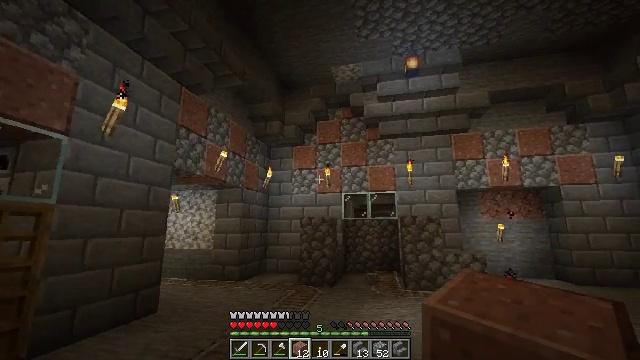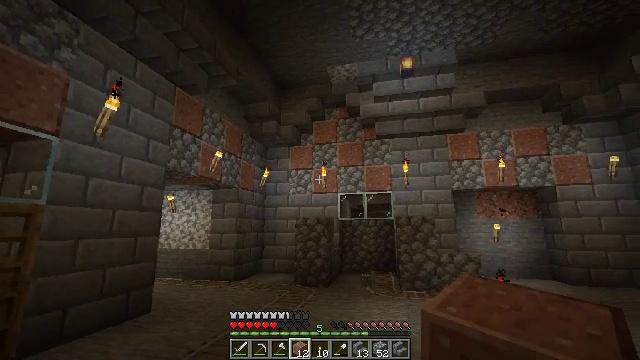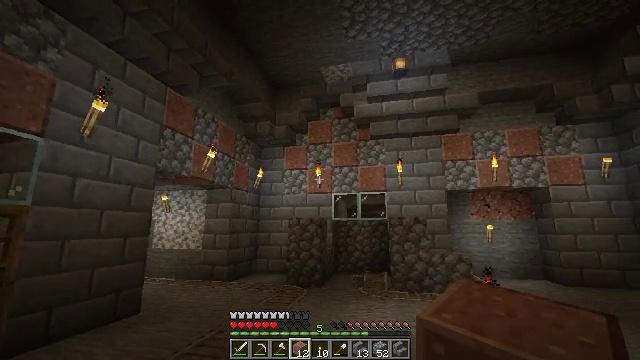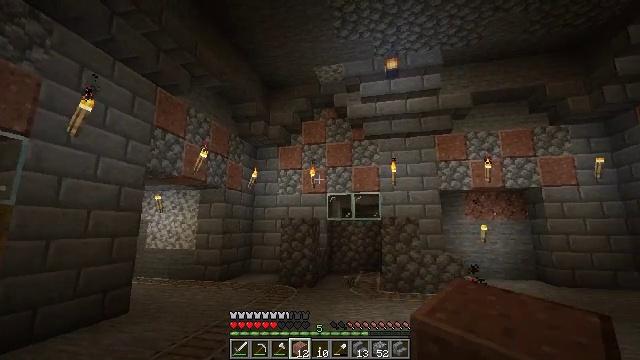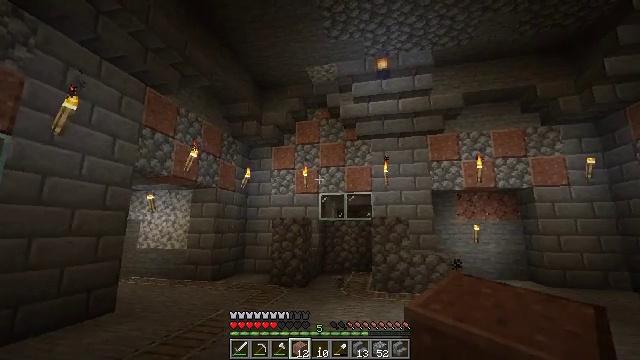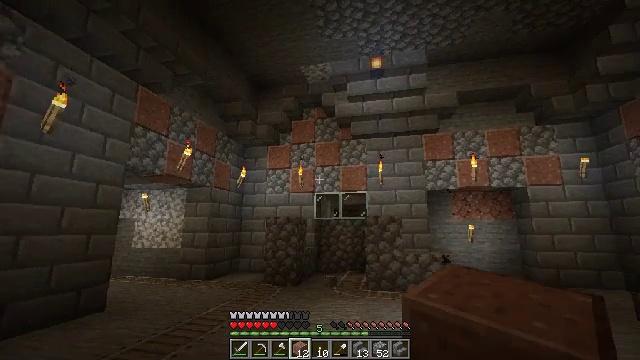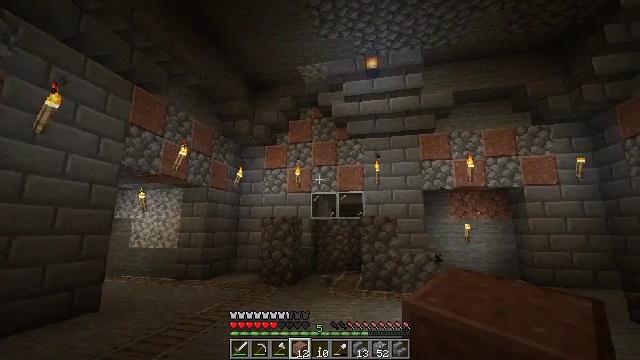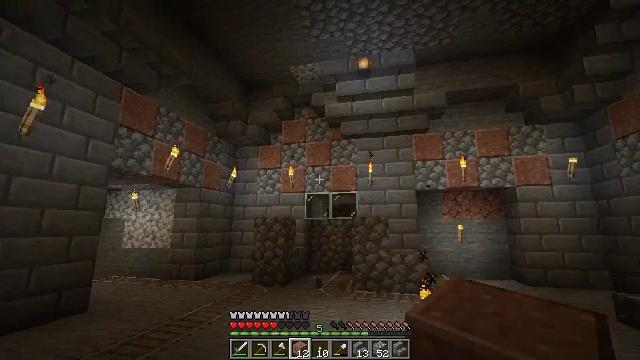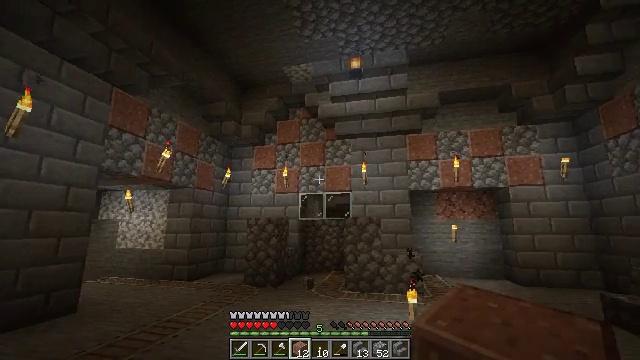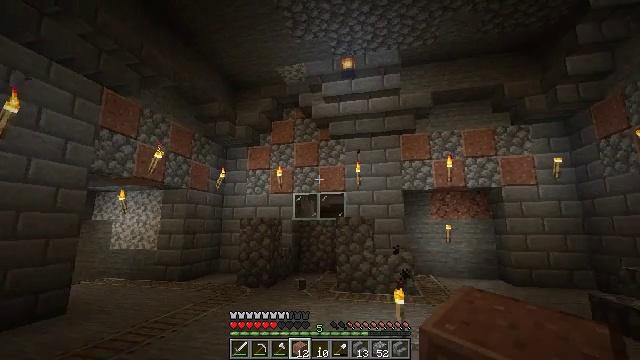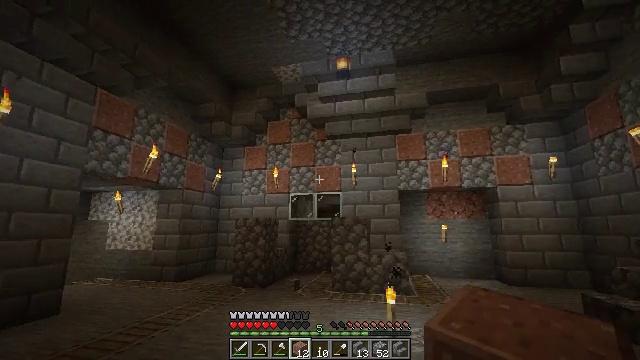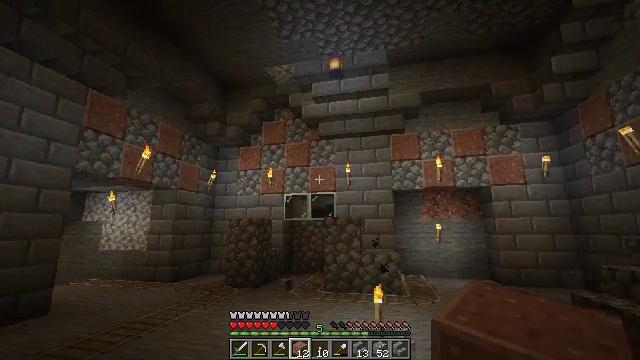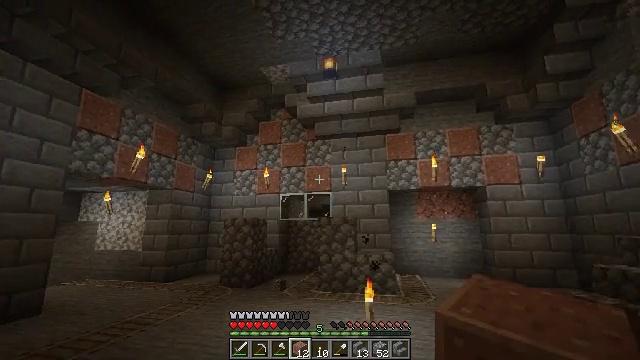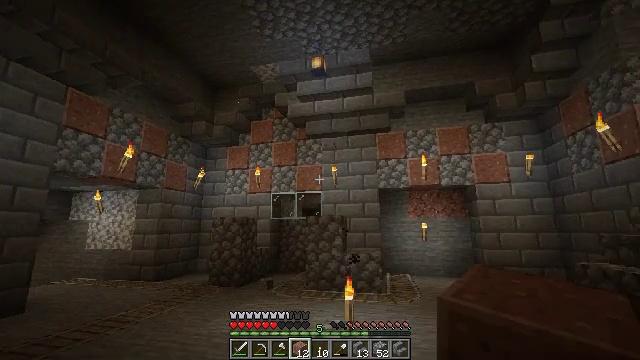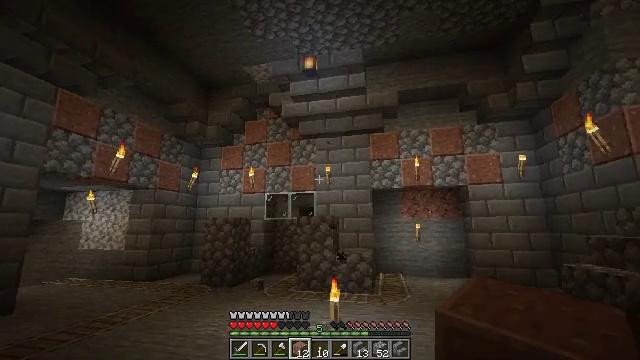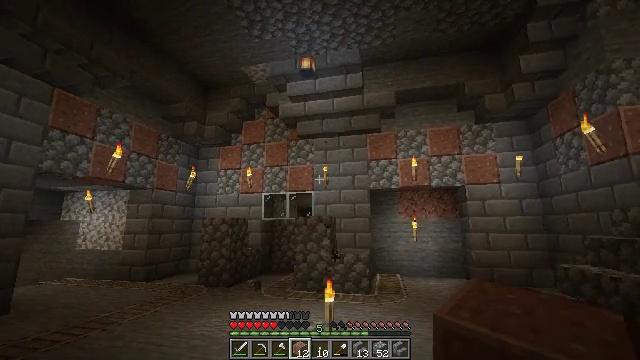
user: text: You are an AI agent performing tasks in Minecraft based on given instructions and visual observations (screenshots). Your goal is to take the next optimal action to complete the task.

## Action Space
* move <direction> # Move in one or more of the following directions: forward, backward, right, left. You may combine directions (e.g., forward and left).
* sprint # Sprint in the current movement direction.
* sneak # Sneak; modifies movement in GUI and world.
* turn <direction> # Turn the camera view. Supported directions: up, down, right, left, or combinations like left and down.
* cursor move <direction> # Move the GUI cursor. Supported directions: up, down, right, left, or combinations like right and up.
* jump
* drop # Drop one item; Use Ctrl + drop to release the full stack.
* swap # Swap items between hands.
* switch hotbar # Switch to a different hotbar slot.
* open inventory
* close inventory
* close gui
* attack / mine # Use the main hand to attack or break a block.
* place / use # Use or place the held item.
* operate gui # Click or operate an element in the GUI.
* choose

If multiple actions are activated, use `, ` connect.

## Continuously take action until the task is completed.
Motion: motion action
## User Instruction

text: Get polished granite for construction.
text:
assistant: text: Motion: move right
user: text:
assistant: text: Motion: move right
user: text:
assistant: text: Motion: move right
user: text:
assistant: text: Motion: move right
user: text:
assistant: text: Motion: move right
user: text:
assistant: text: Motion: move right
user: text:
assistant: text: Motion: move right
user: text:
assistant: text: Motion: move right
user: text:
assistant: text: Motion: move right
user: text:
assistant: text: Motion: move right
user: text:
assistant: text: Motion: move right
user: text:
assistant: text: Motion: move right
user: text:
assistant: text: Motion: move right
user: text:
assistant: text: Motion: move right
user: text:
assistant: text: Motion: move right
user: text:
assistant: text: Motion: move right
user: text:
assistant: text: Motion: move right
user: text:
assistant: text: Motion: move right
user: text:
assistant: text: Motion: move right
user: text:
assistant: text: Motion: no_op
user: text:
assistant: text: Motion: no_op
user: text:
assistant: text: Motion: no_op
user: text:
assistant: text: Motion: no_op
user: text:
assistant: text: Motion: no_op
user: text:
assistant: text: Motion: no_op
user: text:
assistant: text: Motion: no_op
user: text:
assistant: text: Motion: no_op
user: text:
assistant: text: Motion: no_op
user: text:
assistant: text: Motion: no_op
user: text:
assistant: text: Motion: no_op